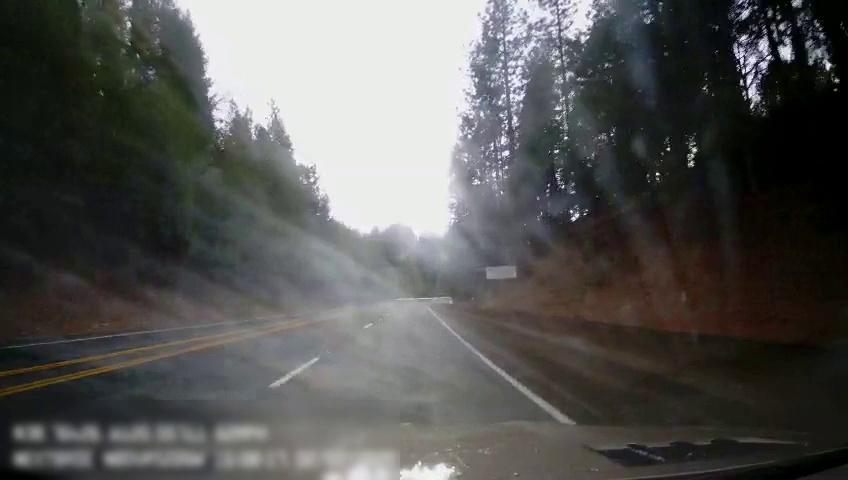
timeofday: Day
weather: Cloudy
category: Drivable Space
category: Lanes | Current Lane
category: Lanes | Current Lane
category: Lanes | Opposite Lane
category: Lanes | Alternate Lane
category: Lanes | Opposite Lane